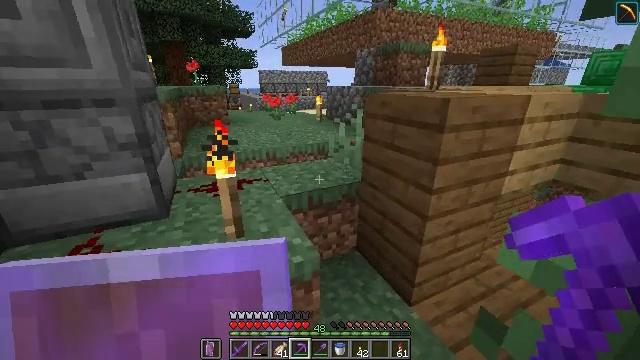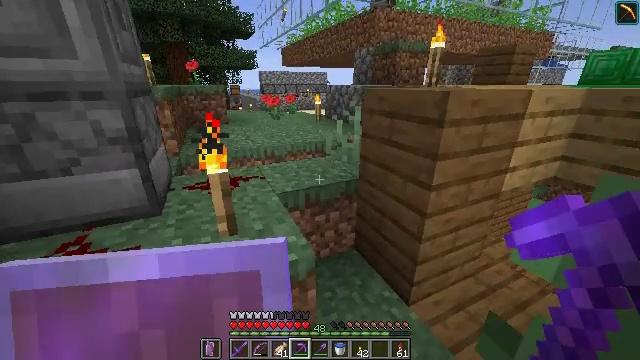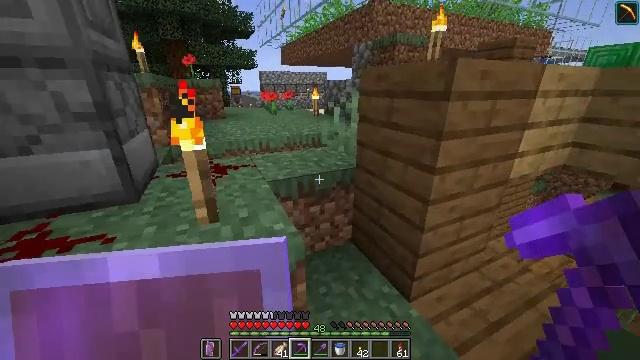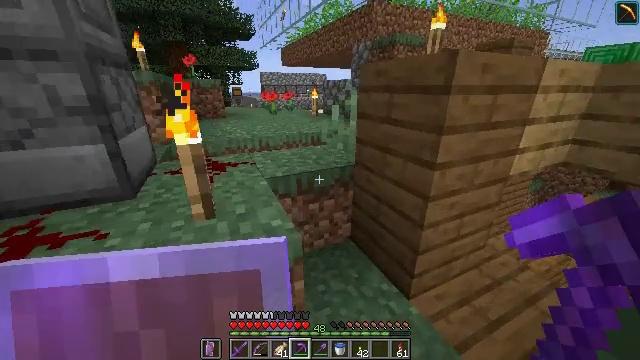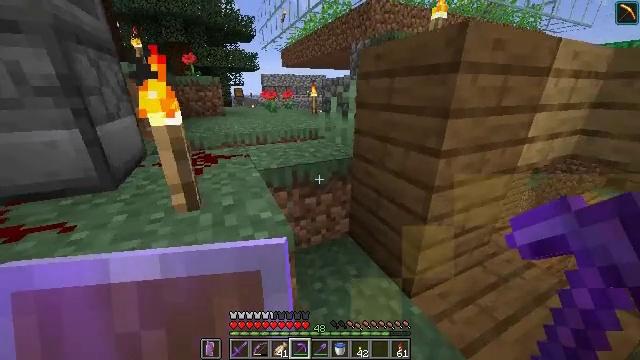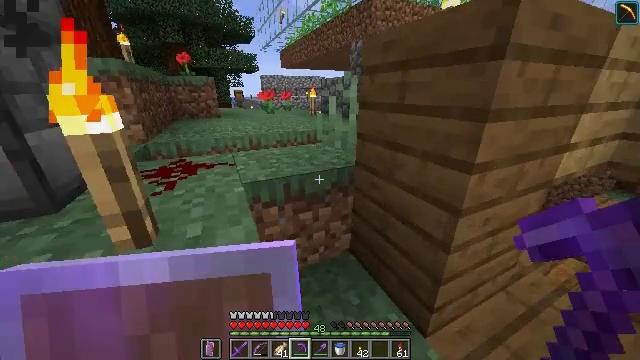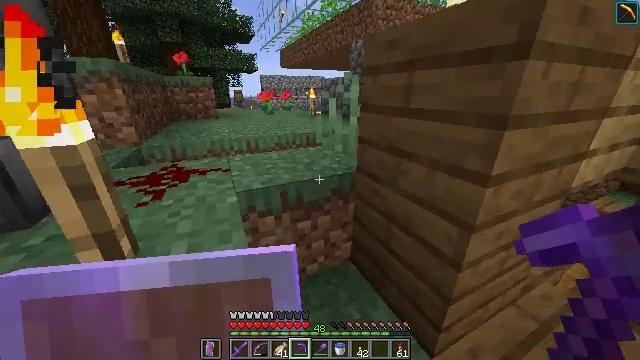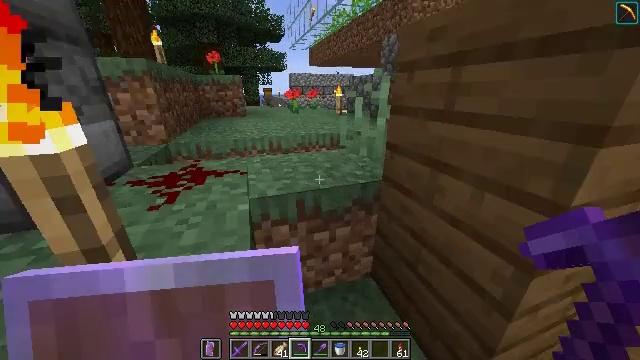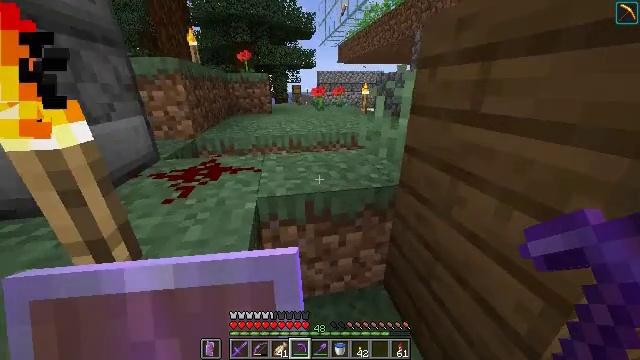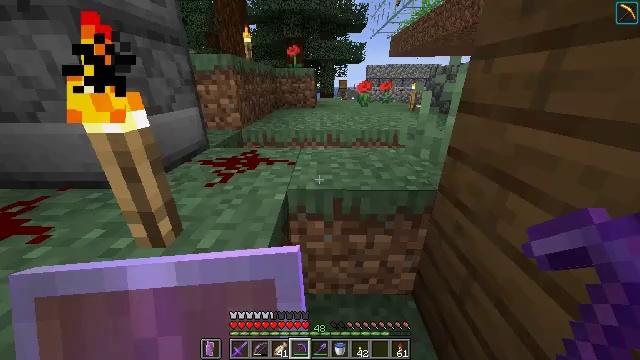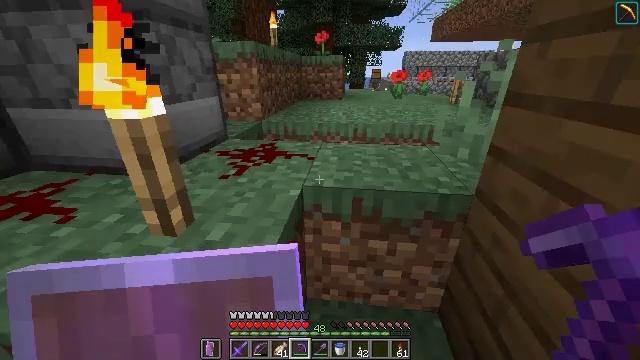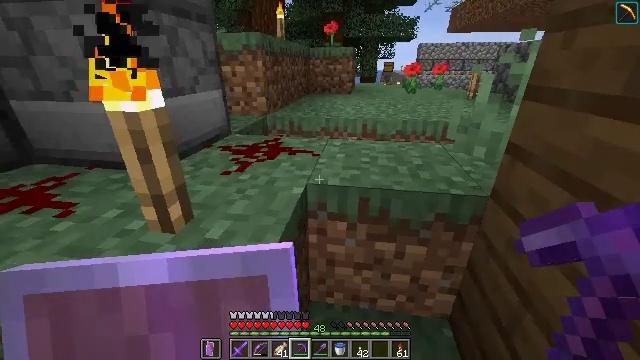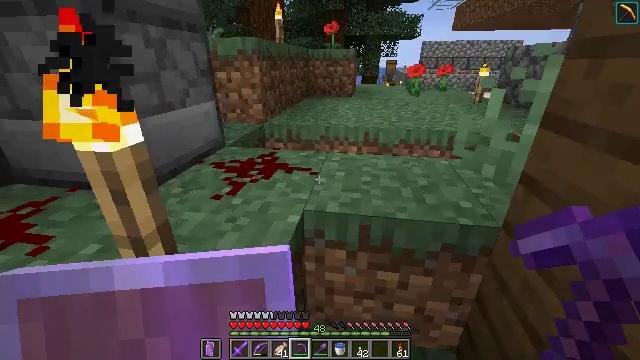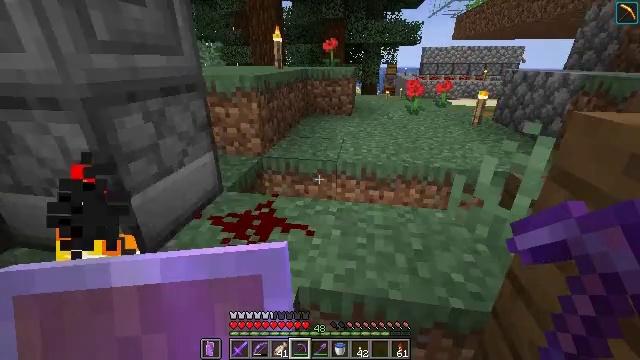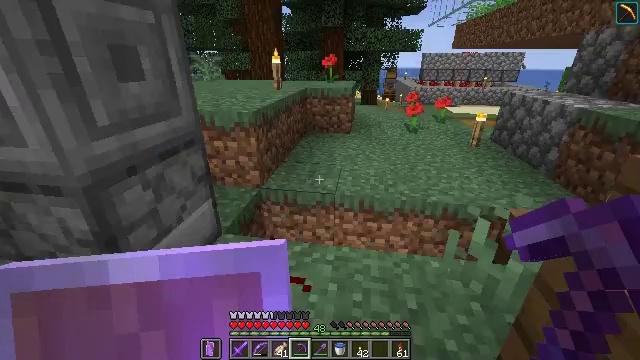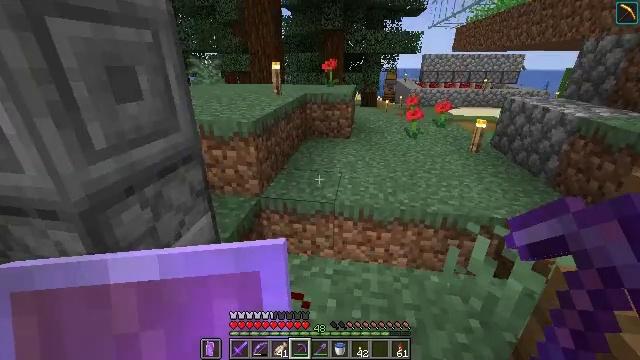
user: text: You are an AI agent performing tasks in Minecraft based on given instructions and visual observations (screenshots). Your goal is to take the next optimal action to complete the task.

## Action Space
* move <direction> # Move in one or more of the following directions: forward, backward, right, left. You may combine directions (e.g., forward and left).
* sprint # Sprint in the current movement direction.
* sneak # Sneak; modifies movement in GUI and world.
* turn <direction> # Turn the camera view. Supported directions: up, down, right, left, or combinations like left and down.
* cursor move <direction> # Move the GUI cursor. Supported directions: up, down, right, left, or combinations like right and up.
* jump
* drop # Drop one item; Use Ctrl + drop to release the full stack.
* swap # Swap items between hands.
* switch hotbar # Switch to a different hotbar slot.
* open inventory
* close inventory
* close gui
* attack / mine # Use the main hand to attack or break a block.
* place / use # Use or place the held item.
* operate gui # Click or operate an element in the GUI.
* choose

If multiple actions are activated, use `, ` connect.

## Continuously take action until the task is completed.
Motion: motion action
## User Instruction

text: Mine the beacon to move it.
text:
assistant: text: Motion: move forward, sprint
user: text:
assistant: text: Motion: move forward, sprint
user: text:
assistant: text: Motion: move forward, sprint
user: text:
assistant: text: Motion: move forward, sprint
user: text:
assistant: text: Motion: move forward, sprint
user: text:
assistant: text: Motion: move forward, sprint
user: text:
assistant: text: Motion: move forward, sprint, turn left
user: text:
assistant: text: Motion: move forward, sprint, turn left
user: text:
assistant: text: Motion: move forward, sprint, turn left
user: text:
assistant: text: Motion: move forward, sprint, turn left
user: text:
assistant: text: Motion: move forward, sprint, turn left
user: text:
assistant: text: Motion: move forward, sprint, jump
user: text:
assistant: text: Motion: move forward, sprint, jump
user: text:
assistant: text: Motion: move forward, sprint, jump
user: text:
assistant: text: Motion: move forward, sprint, jump
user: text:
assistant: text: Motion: move forward, sprint
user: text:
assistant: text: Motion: move forward, sprint
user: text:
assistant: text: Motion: move forward, sprint
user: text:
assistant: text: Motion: move forward, sprint
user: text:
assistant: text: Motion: move forward, sprint, turn right
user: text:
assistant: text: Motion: move forward, sprint, turn right
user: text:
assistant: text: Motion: move forward, sprint, turn right and up
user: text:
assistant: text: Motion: move forward, sprint, turn right
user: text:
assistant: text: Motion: move forward, sprint
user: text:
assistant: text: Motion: move forward, sprint, turn right
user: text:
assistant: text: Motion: move forward, sprint, turn right
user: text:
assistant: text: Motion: move forward, sprint, turn right
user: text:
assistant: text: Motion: move forward, sprint, turn right
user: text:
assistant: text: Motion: move forward, sprint
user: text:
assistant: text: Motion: move forward, sprint